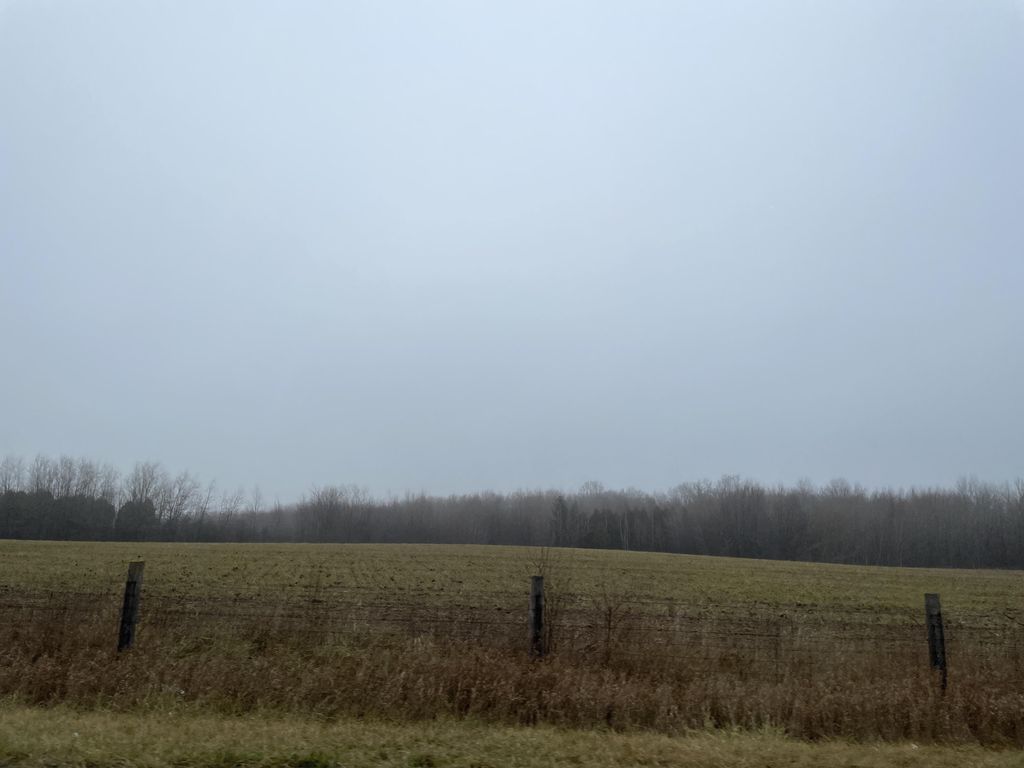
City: kitchener-waterloo